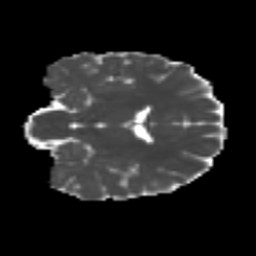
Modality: MD
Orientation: coronal
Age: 23
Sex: female
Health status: ill
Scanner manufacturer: siemens
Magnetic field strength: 3 T
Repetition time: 6.5 s
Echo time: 0.062 s